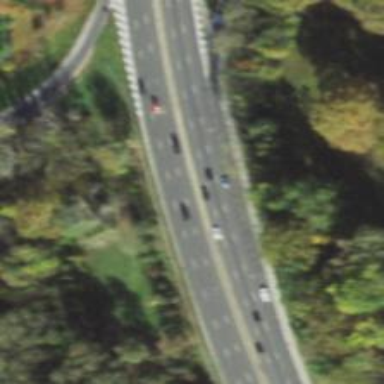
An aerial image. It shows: Motorway junction.